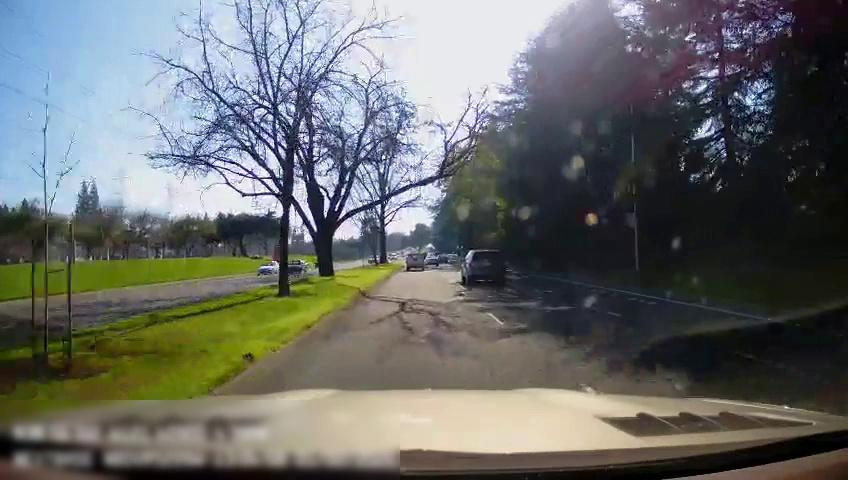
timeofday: Day
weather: Sunny
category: Drivable Space
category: Drivable Space
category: Vehicles | Car
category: Vehicles | Car
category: Vehicles | Car
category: Vehicles | Truck
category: Vehicles | SUV
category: Vehicles | Car
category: Vehicles | Car
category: Lanes | Current Lane
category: Lanes | Current Lane
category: Lanes | Alternate Lane